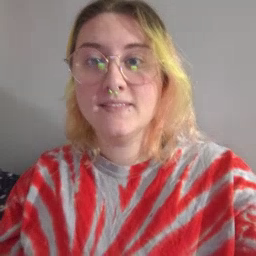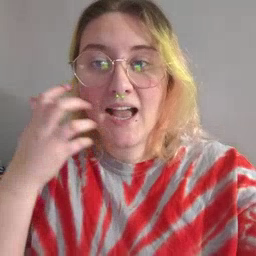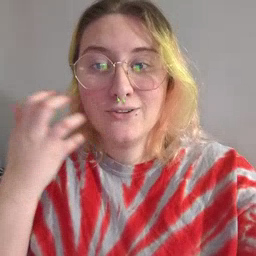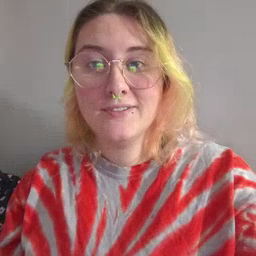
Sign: tiger